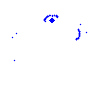
Particle: kaon